Question:
I have Cartesian coordinates P, P0 and P1, how do I find C?
Note that C is also the orthocenter of the triangle which has P as a vertex and P0 and P1 as altitudes.
This code will run a couple hundred times per second in a graphics renderer, in a program that is already doing complex physics, so it needs to be fast. I'm doing using it to calculate control points for quadratic curves. If possible, I'd like to avoid trig functions and calculating angles and stick to pure vector math.
Pure math answers are fine, even though I'm programming this in Javascript. Just keep in mind that the simpler the answer, the better, since any vector operation costs time.
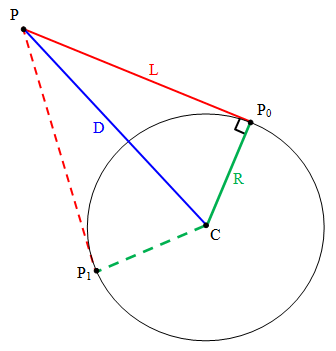
Answer: Method 1:
Vectors CP0 and PP0 are perpendicular, and CP1 and PP1 are perpendicular, so we can write system of two equations for dot products of these vector pairs and find two unknown CX and CY (center coordinates)
'''
CP0 = (CX - P0.X, CY - P0.Y)
CP1 = (CX - P1.X, CY - P1.Y)
PP0 = (P.X - P0.X, P.Y - P0.Y)
PP1 = (P.X - P1.X, P.Y - P1.Y)
Dot(CP0, PP0 ) = 0
Dot(CP1, PP1 ) = 0
(CX - P0.X) * (P.X - P0.X) + (CY - P0.Y) * (P.Y - P0.Y) = 0
(CX - P1.X) * (P.X - P1.X) + (CY - P1.Y) * (P.Y - P1.Y) = 0
'''
Method 2:
Middle point M between P0 and P1 has coordinates
'''
M.X = (P0.X + P1.X) / 2 ///1
M.Y = (P0.Y + P1.X) / 2 ///2
Distance P-M is DM
DM_Squared = (P.X-M.X)^2 + (P.Y-M.Y)^2 ///3
L, D distances are from your notation
L_Squared = (P.X-P0.X)^2 + (P.Y-P0.Y)^2 ///4
'''
Theta is angle P0PC
'''
Cos(Theta) = Length(P - M) / Length(P - P0) = DM / L
D = Length(C - P) = L / Cos(Theta) = L * L / DM
and finally
C = P - L^2 * (P0 - M) / DM^2
Coeff = L_Squared / DM_Squared ///5
C.X = P.X - Coeff * (P.X - M.X) ///6
C.Y = P.Y - Coeff * (P.Y - M.Y) ///7
'''
Formulas 1..7 are ready-to-use